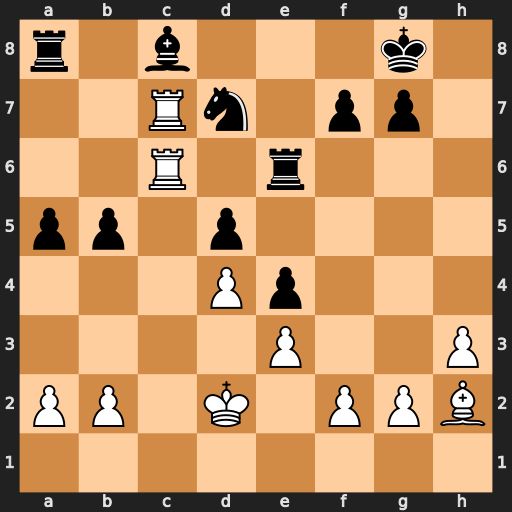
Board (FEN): r1b3k1/2Rn1pp1/2R1r3/pp1p4/3Pp3/4P2P/PP1K1PPB/8
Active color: w
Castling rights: -
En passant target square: -
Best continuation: Rxc8+ Rxc8 Rxc8+